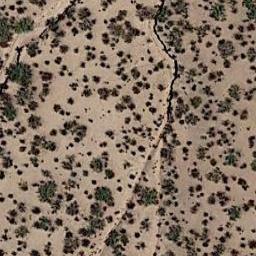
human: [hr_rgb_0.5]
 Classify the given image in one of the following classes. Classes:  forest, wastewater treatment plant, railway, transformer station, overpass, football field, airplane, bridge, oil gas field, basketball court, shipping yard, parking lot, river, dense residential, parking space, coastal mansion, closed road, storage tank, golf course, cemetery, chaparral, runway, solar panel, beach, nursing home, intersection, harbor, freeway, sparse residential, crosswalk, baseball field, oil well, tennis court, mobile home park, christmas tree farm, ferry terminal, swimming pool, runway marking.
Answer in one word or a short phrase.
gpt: chaparral